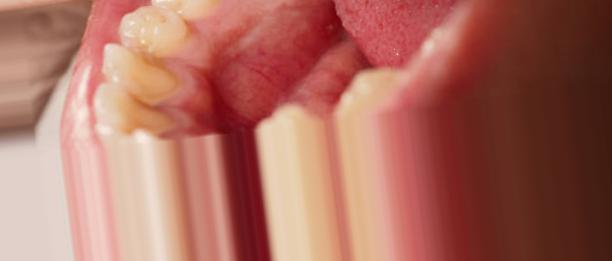
Condition: Caries